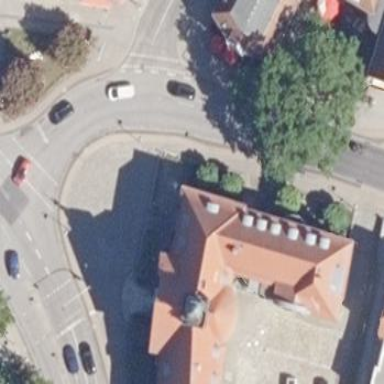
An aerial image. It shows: Village town hall building.